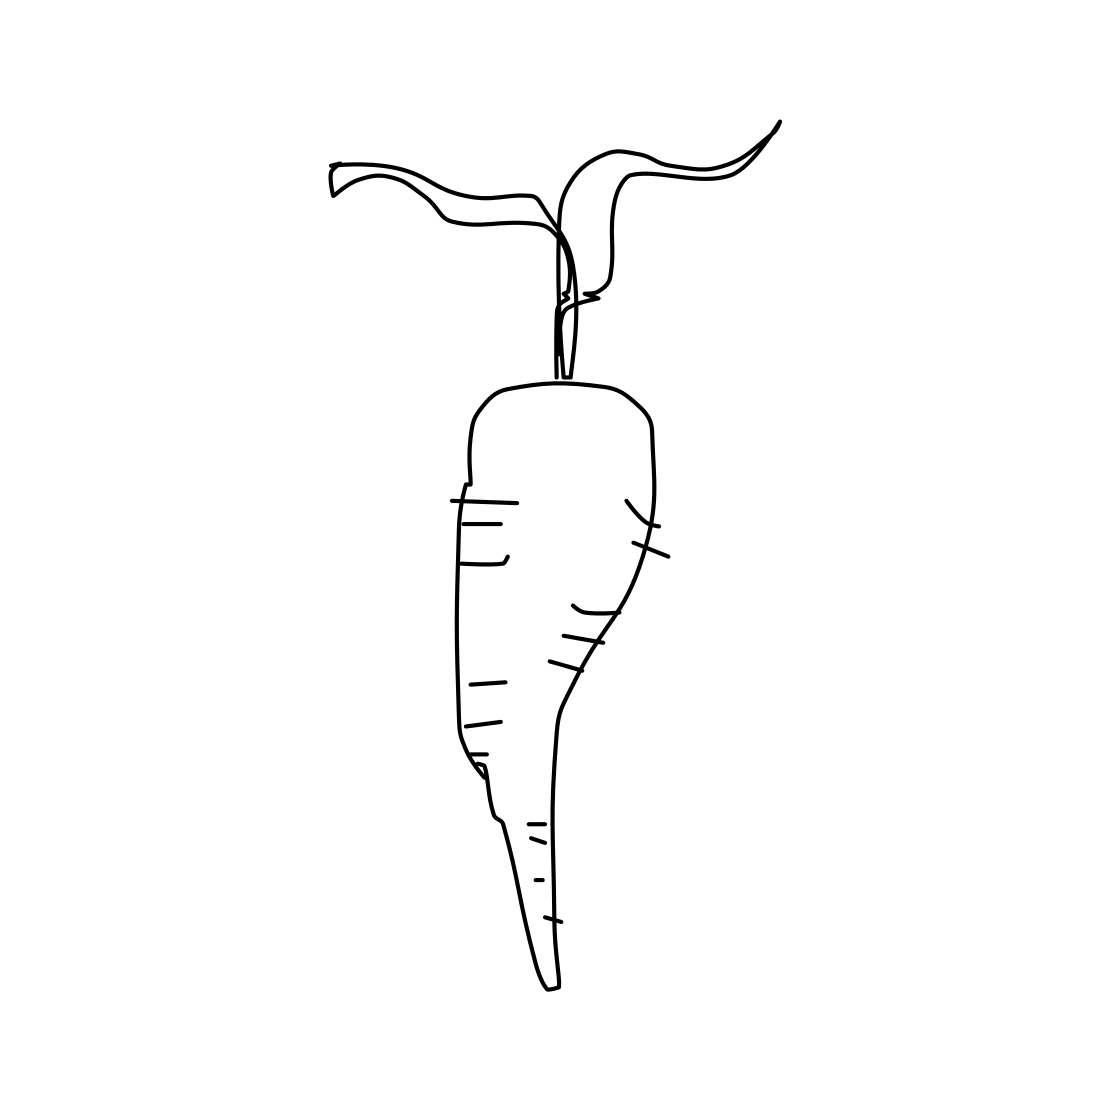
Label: carrot